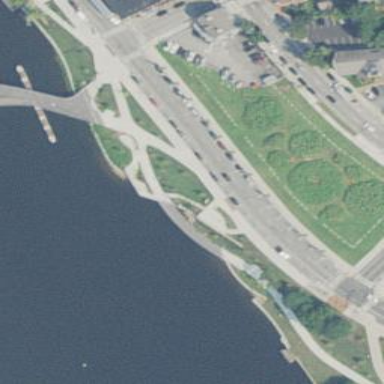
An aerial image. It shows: Kerb serving as barrier.